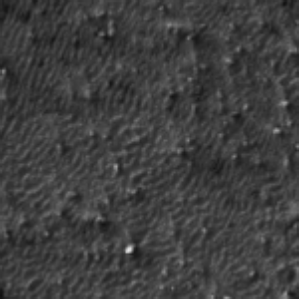
Label: frost